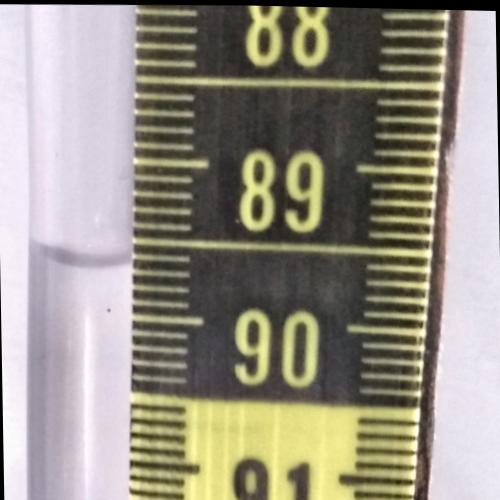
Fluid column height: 89.7 cm